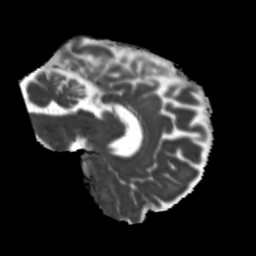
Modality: MD
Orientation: sagittal
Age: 42
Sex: male
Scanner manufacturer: siemens
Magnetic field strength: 3 T
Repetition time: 5.25 s
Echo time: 0.08 s